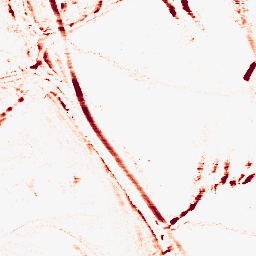
Category: morphological
Decomposition family: morphological_rect
Decomposition parameters: operation: opening
width: 10
height: 3
Upsampling method: quartic
Upsampling parameters: scale: 8
Upsampling scale: 8